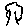
Label: tree